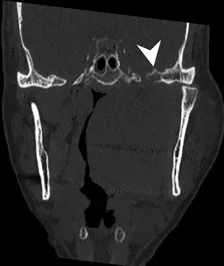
Coronal. CT images reveal locally rough, absorbed, and thinning changes on the left temporal bone (arrowhead).
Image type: radiology (ct)